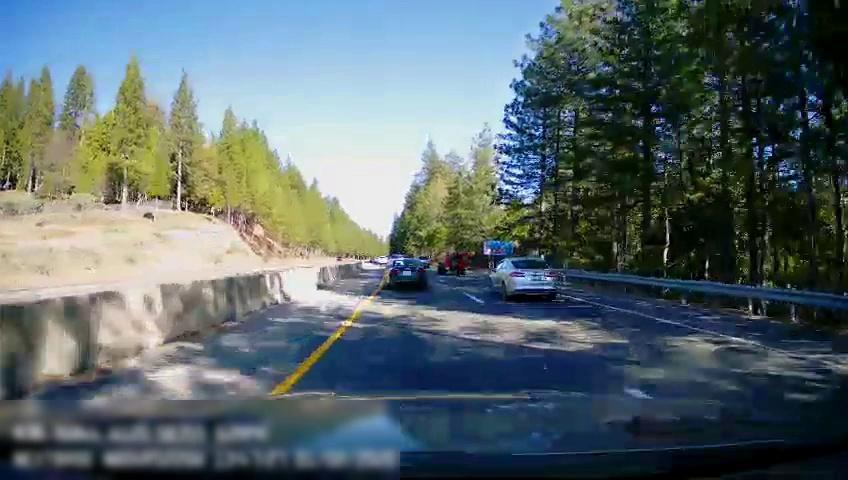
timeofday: Day
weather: Sunny
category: Drivable Space
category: Drivable Space
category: Vehicles | SUV
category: Vehicles | SUV
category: Vehicles | Car
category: Vehicles | SUV
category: Vehicles | Car
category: Lanes | Current Lane
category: Lanes | Current Lane
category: Lanes | Alternate Lane